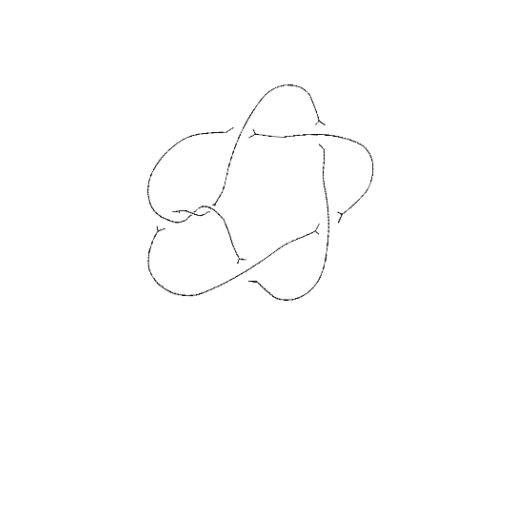
Crossing number: 7